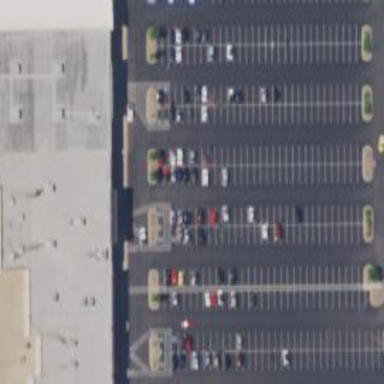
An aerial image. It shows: Parking space is available.